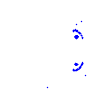
Particle: proton